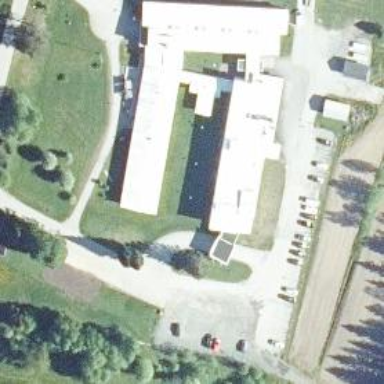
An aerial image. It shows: Hospital providing healthcare services.